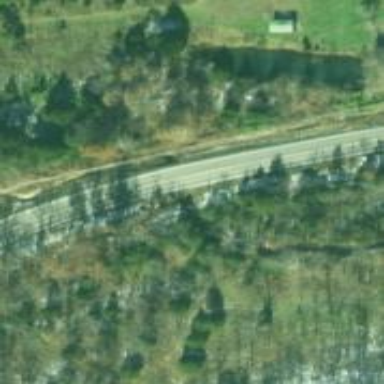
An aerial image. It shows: Culvert tunnel.